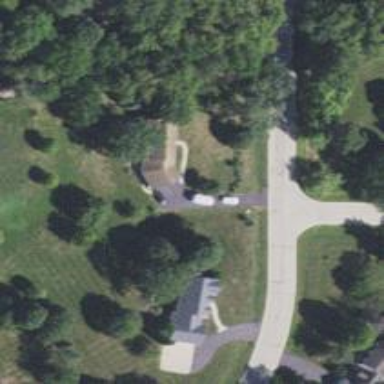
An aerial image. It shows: Driveway.